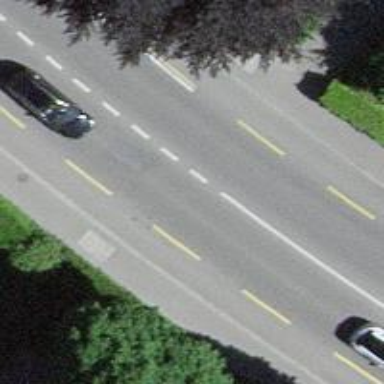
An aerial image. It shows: Asphalt road with primary highway designation. There are sidewalks on both sides and designated cycle lane.